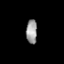
Tissue: skin
Cell type: Epithelial cells
Senescence score: 0.2575
Nuclear area (px): 256
Mean DAPI intensity: 156.434